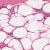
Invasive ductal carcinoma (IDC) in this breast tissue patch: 0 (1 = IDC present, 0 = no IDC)